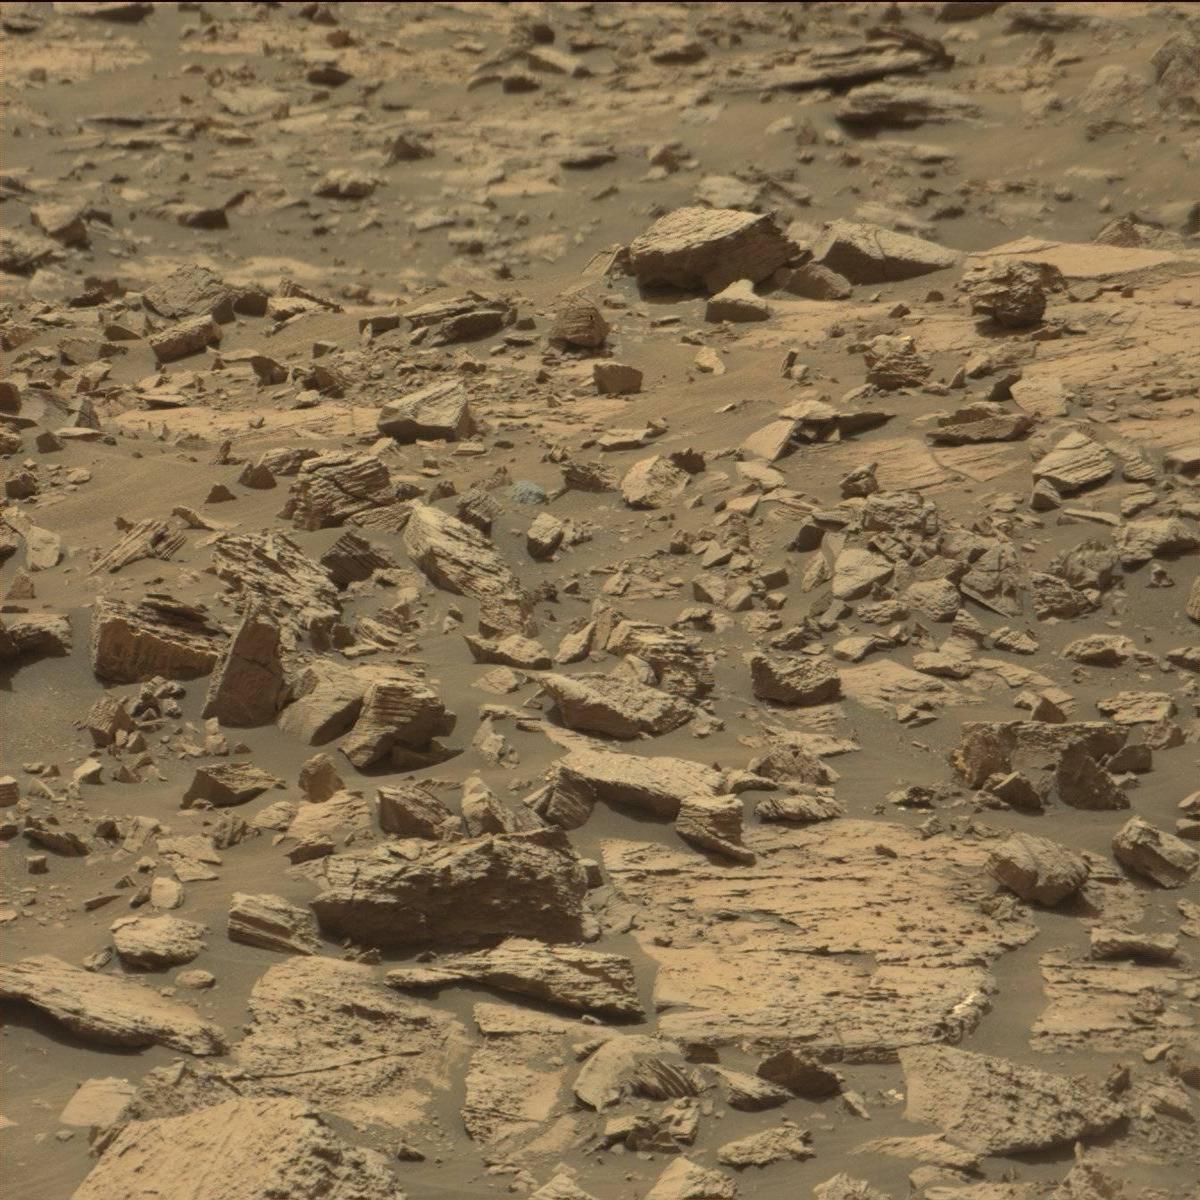
Terrain classes present: Bedrock, Sand / Soil